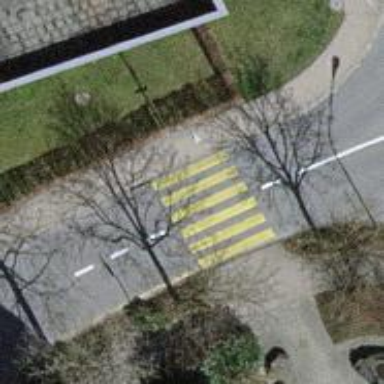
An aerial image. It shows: Uncontrolled road crossing.